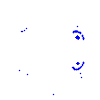
Particle: proton